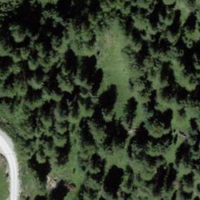
EUNIS habitat code: 43
Species observed at this site:
Chamaenerion angustifolium